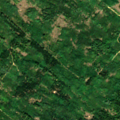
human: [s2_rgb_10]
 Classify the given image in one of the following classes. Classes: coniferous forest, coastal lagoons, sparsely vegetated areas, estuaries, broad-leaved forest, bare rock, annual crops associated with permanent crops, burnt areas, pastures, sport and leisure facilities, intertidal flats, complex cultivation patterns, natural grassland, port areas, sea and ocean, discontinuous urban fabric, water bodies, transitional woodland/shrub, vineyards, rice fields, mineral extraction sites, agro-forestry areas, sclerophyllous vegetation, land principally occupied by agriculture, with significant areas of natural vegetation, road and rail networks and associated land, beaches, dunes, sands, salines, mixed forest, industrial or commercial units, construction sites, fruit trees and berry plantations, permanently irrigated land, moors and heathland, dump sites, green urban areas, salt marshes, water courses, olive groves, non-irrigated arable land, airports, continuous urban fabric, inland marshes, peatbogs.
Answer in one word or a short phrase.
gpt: broad-leaved forest, coniferous forest, mixed forest, transitional woodland/shrub